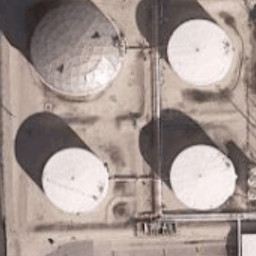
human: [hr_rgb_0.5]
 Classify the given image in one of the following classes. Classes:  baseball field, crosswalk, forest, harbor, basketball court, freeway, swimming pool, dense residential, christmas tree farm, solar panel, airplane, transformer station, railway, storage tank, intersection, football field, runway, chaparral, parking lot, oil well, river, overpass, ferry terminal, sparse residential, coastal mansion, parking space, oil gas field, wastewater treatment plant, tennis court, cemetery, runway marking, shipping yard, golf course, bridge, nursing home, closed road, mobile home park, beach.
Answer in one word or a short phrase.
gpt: storage tank